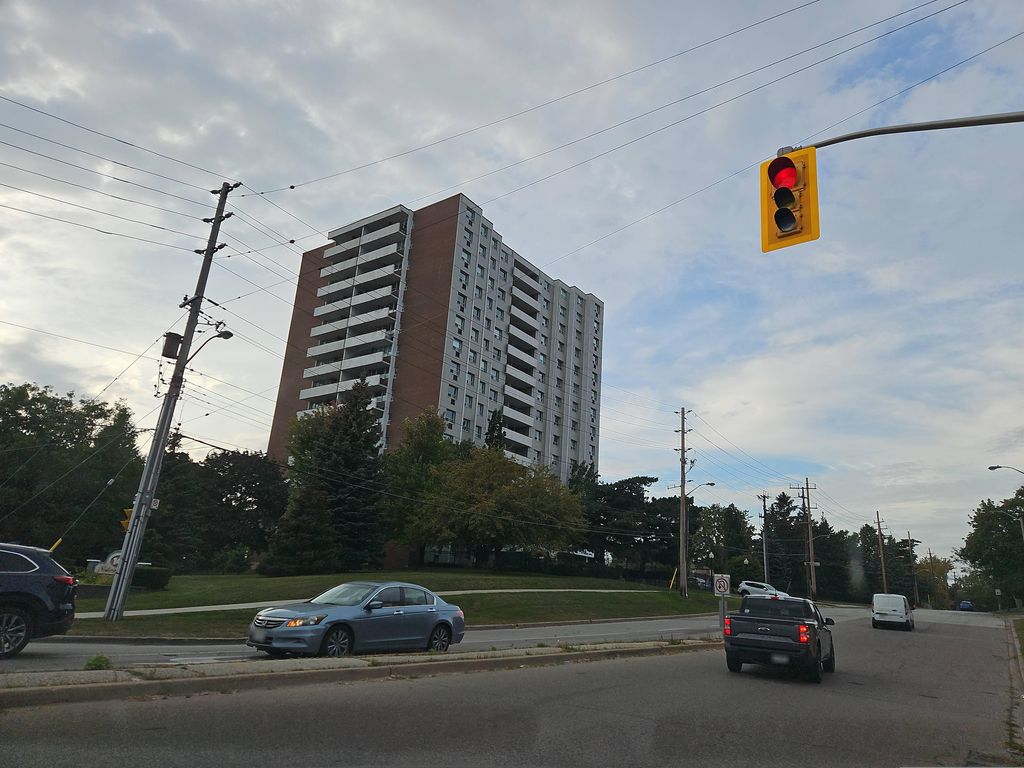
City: toronto